Field crop: tomato
Growth stage: 1
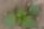
Species: solanum